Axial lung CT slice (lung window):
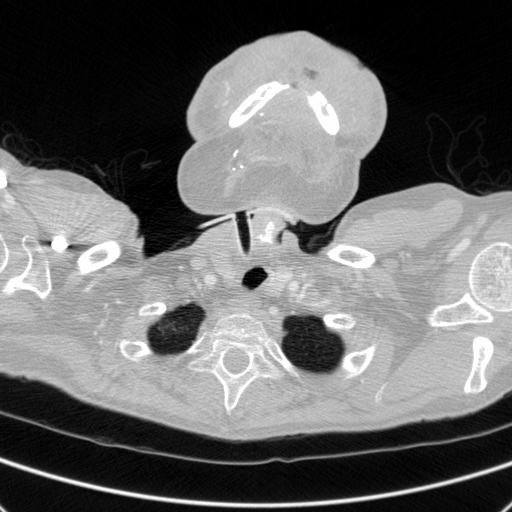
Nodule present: no